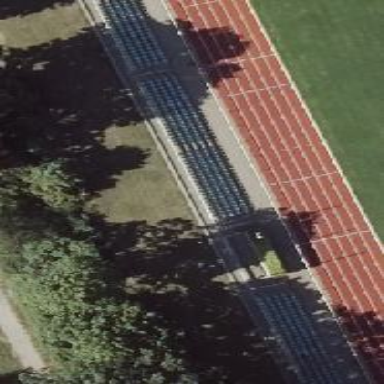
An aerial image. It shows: Bleachers on leisure land.